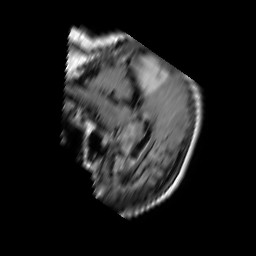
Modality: FLAIR
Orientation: sagittal
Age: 74
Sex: female
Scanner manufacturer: philips
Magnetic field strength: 1.5 T
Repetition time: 11 s
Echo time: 0.14 s